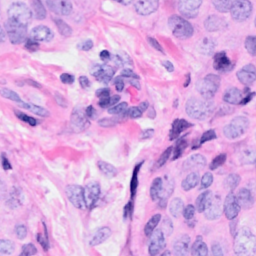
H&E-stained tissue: Breast